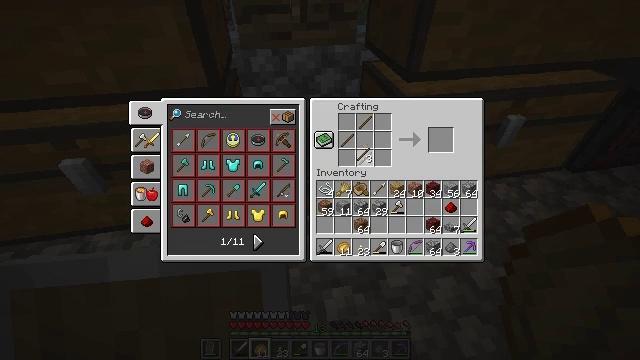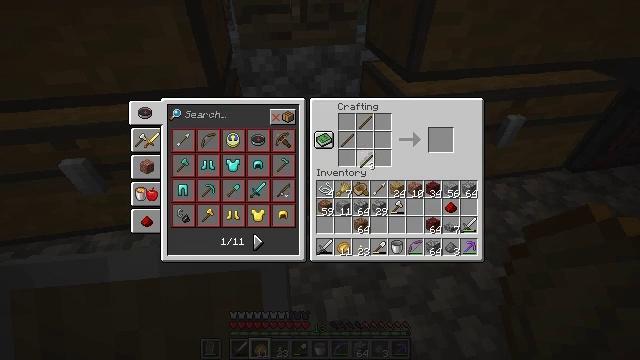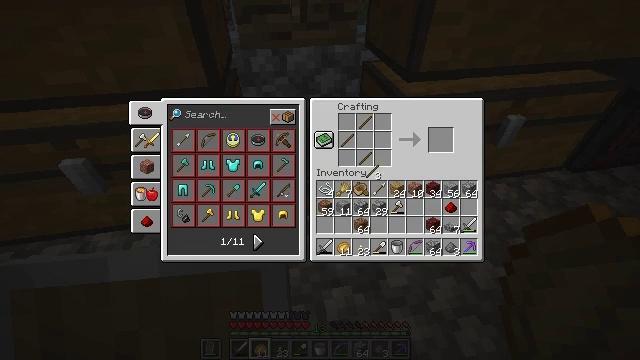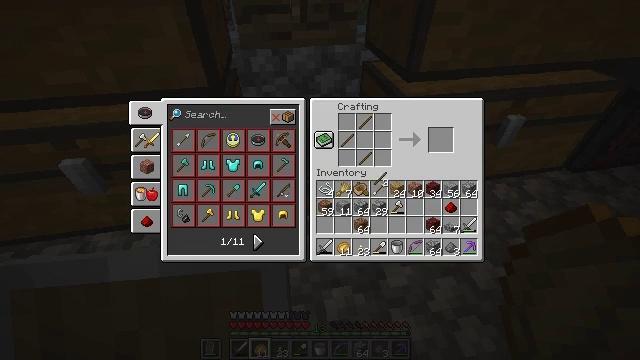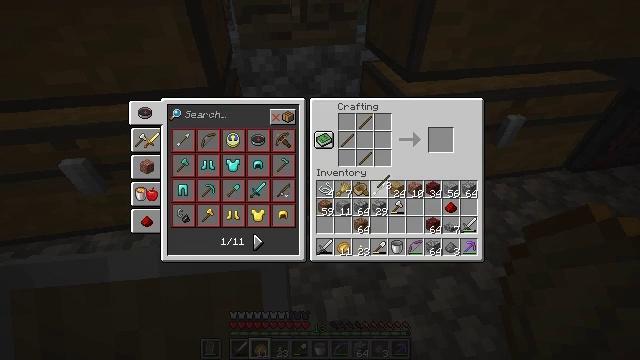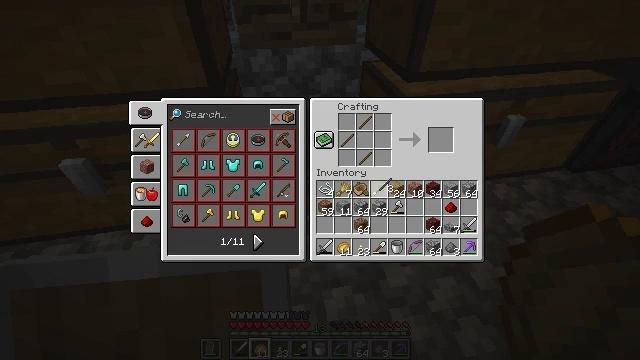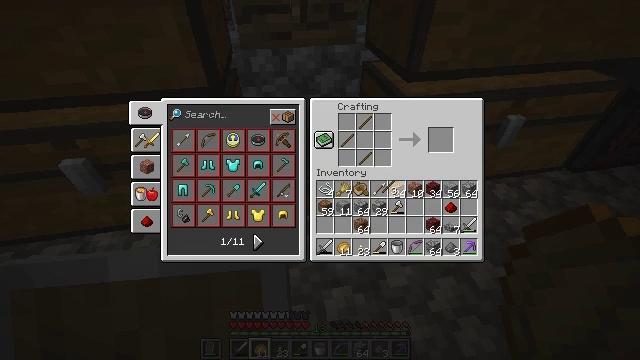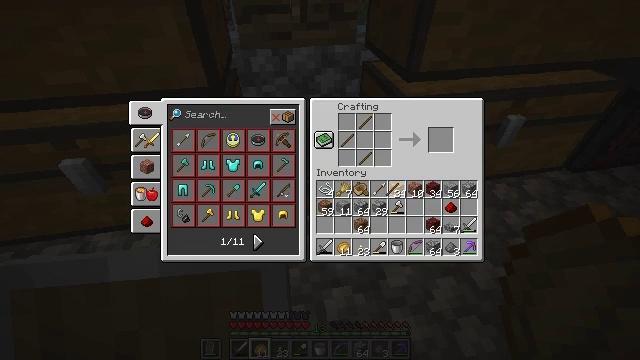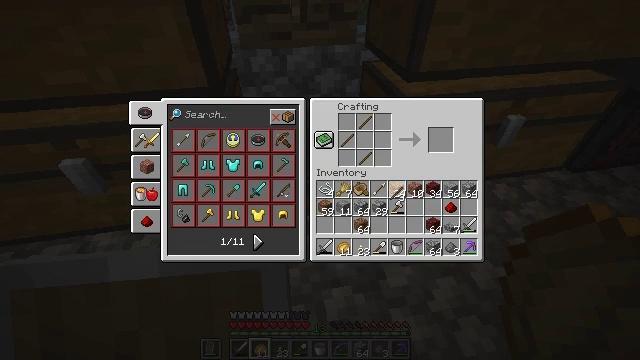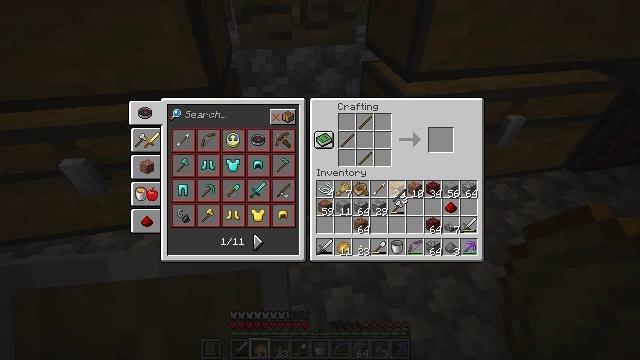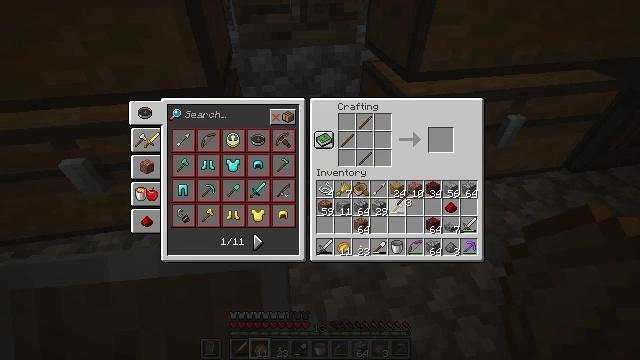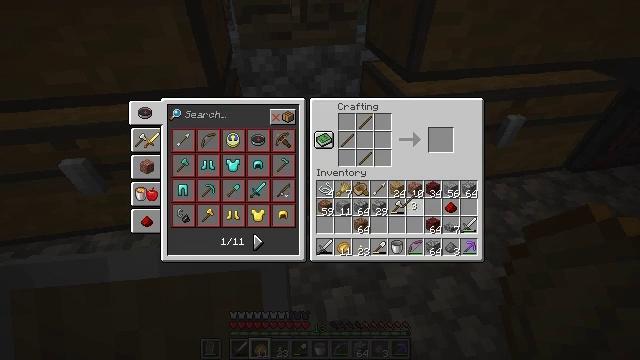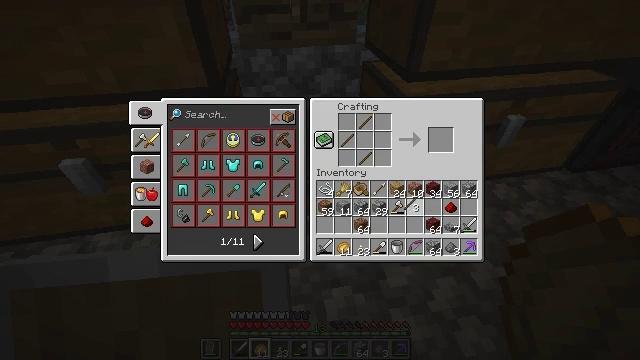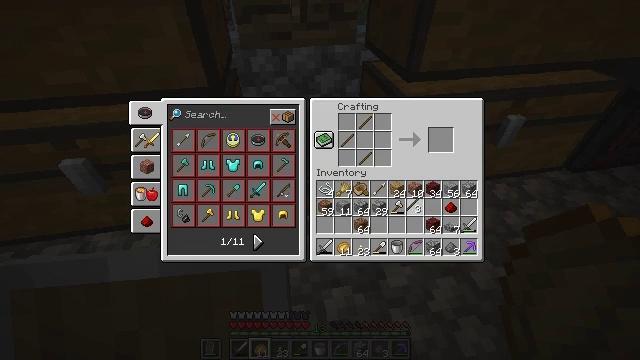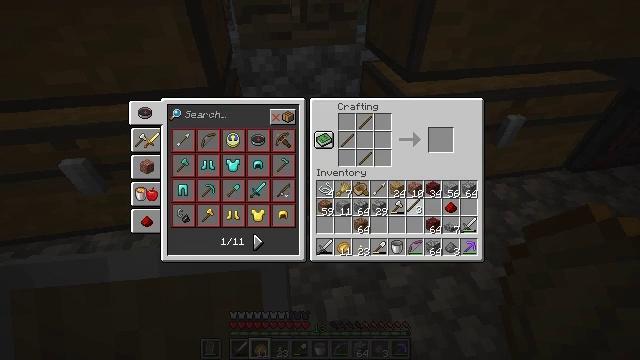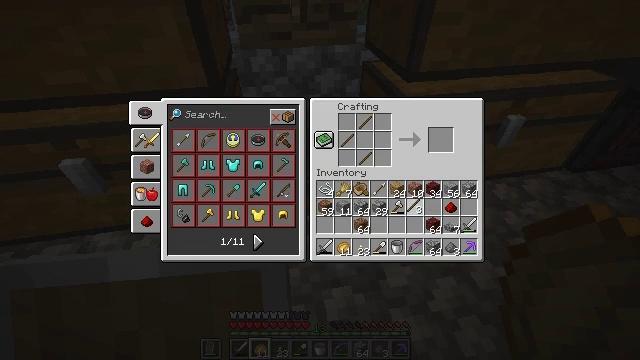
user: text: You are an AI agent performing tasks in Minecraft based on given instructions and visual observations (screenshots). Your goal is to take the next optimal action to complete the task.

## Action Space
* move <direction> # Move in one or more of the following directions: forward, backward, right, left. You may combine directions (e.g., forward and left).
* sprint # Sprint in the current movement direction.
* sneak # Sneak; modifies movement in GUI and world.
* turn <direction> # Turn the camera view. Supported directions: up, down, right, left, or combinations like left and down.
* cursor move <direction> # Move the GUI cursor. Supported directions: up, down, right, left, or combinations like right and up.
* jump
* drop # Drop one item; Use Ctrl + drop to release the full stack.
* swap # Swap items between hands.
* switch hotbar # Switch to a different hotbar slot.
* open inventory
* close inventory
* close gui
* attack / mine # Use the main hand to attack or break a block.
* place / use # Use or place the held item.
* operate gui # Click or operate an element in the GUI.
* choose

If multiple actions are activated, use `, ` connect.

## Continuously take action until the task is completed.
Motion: motion action
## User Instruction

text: Make a bow at the crafting table.
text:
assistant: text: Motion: turn down
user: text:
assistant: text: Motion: turn down
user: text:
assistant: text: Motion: turn right and down
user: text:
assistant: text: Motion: no_op
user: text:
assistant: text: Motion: no_op
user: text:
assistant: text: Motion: no_op
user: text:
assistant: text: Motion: no_op
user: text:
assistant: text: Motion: no_op
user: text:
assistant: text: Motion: no_op
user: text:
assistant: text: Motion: no_op
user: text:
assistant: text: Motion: no_op
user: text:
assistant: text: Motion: no_op
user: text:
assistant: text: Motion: no_op
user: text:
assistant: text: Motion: no_op
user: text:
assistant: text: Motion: attack / mine
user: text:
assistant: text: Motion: attack / mine
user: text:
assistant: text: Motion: attack / mine
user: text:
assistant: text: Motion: no_op
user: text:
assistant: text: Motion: no_op
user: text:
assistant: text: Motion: no_op
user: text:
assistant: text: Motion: no_op
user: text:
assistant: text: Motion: no_op
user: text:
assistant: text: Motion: no_op
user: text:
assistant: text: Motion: turn down
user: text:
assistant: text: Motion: no_op
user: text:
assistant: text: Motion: turn down
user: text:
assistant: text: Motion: no_op
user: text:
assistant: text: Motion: no_op
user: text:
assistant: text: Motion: no_op
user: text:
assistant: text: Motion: turn left